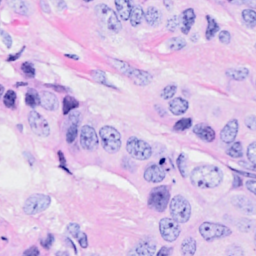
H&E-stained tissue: Breast